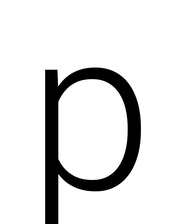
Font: Roboto_Light